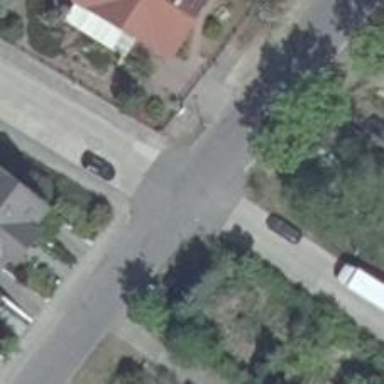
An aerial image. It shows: Residential road with parallel parking on the right lane.